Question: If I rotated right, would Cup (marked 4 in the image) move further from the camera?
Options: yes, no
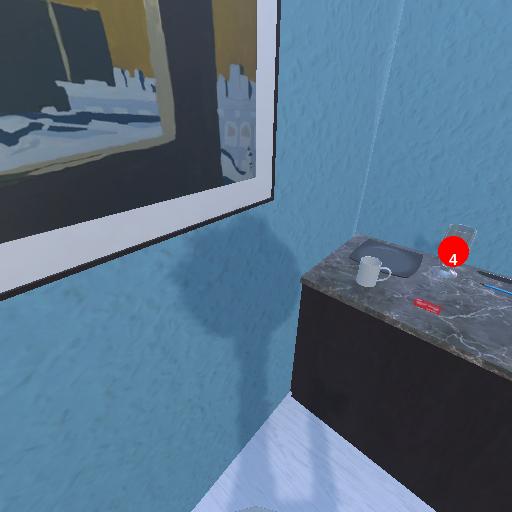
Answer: yes